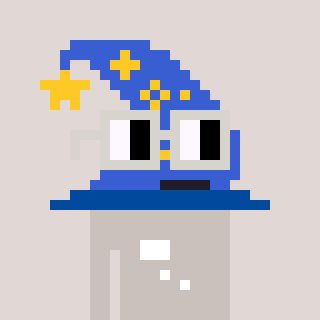
a pixel art character with square light gray glasses, a wizard hat-shaped head and a foggrey-colored body on a warm background